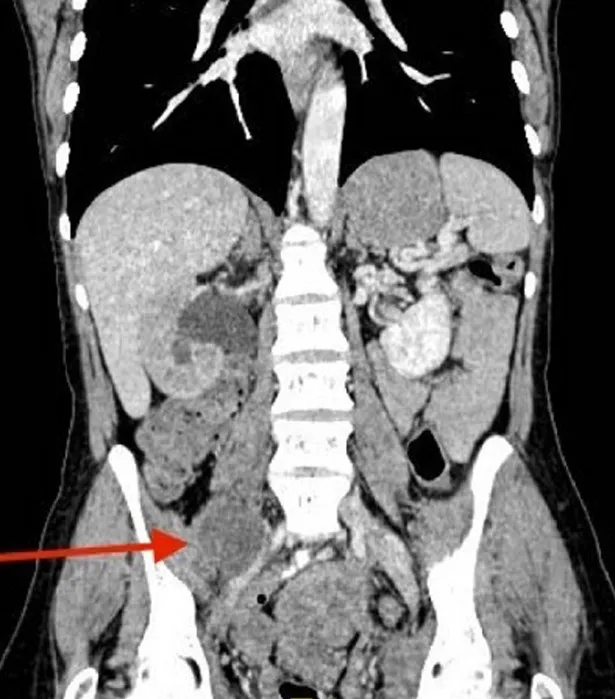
computed tomography (CT) image showing psoas abscess-like lesion with homolateral hydronephrosis.
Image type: radiology (ct)